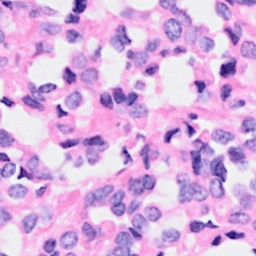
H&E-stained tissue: Breast